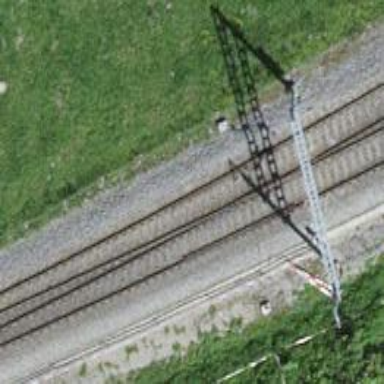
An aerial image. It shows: Single railway track with electrified contact line.